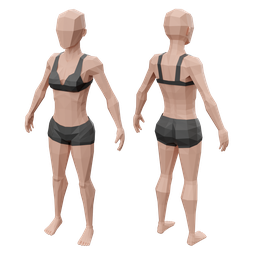
Label: people